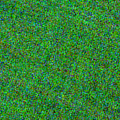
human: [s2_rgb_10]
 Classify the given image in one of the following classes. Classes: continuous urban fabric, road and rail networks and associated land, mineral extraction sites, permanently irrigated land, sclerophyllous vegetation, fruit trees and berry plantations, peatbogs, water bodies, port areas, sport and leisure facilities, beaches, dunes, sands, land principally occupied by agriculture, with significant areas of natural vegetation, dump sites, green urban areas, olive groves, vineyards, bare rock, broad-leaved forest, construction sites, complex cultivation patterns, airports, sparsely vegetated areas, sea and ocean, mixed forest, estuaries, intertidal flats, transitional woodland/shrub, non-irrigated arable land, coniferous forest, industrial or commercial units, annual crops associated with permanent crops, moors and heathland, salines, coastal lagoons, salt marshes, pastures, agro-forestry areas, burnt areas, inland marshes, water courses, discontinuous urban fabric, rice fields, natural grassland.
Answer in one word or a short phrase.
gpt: sea and ocean